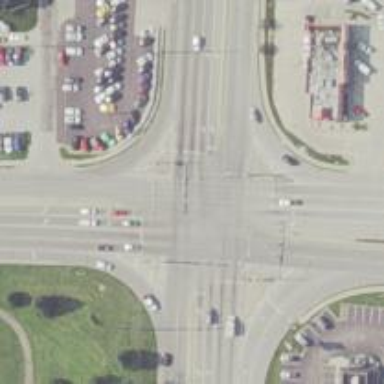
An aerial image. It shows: Asphalt footway with marked crossing lines.